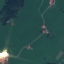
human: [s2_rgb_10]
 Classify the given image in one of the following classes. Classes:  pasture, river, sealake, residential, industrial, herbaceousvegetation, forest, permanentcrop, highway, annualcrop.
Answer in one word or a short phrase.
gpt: Pasture